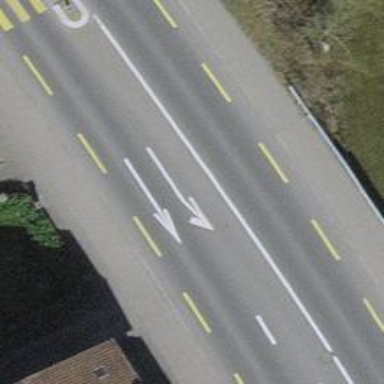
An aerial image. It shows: Primary highway with designated cycle lane.